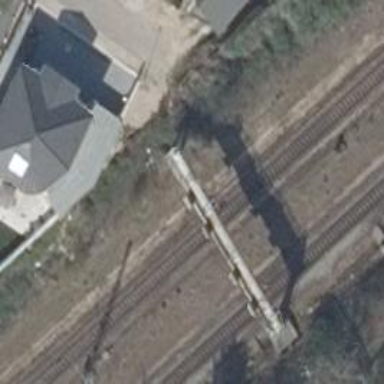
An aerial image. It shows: Railway signal.